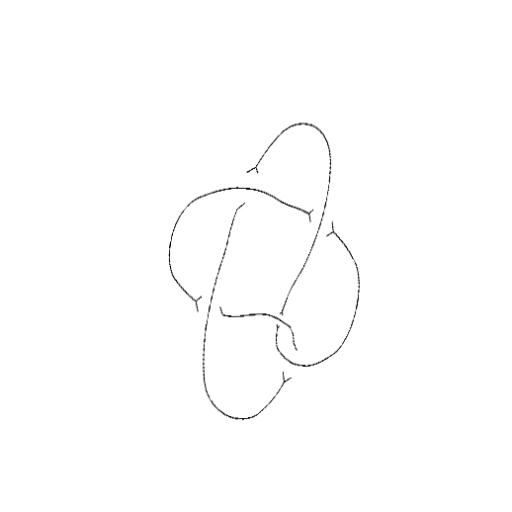
Crossing number: 5